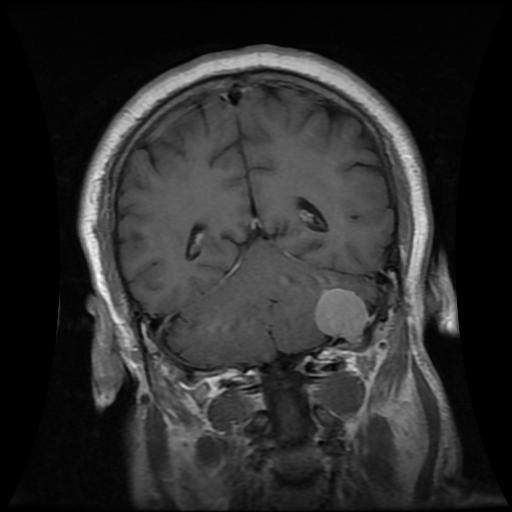
Label: meningioma